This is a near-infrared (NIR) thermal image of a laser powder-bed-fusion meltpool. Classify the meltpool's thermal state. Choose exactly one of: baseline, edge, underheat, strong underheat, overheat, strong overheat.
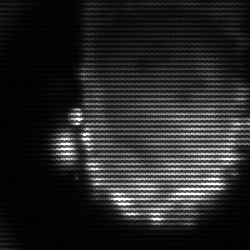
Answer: baseline